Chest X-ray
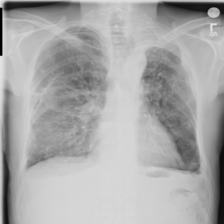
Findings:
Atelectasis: negative
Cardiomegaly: negative
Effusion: negative
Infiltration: positive
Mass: negative
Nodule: negative
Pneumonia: negative
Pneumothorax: positive
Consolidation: negative
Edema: negative
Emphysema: negative
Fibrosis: negative
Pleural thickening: negative
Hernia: negative